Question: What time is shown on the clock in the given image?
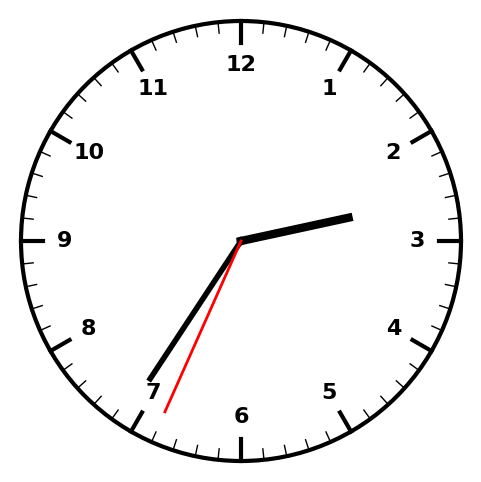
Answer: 02:35:34